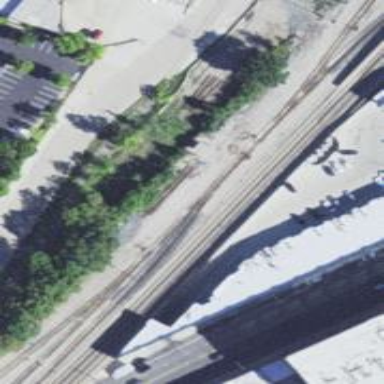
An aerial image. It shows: Junction on the railway.